【题型】填空题　【知识点】平面几何　【难度】medium
如图, 点 $G$ 为等腰直角三角形 $ABC$ 的重心, $\angle ACB = 90^\circ$, 连接 $CG$, 如果 $AC = 3\sqrt{2}$, 那么 $CG = $\_\_\_\_\_\_

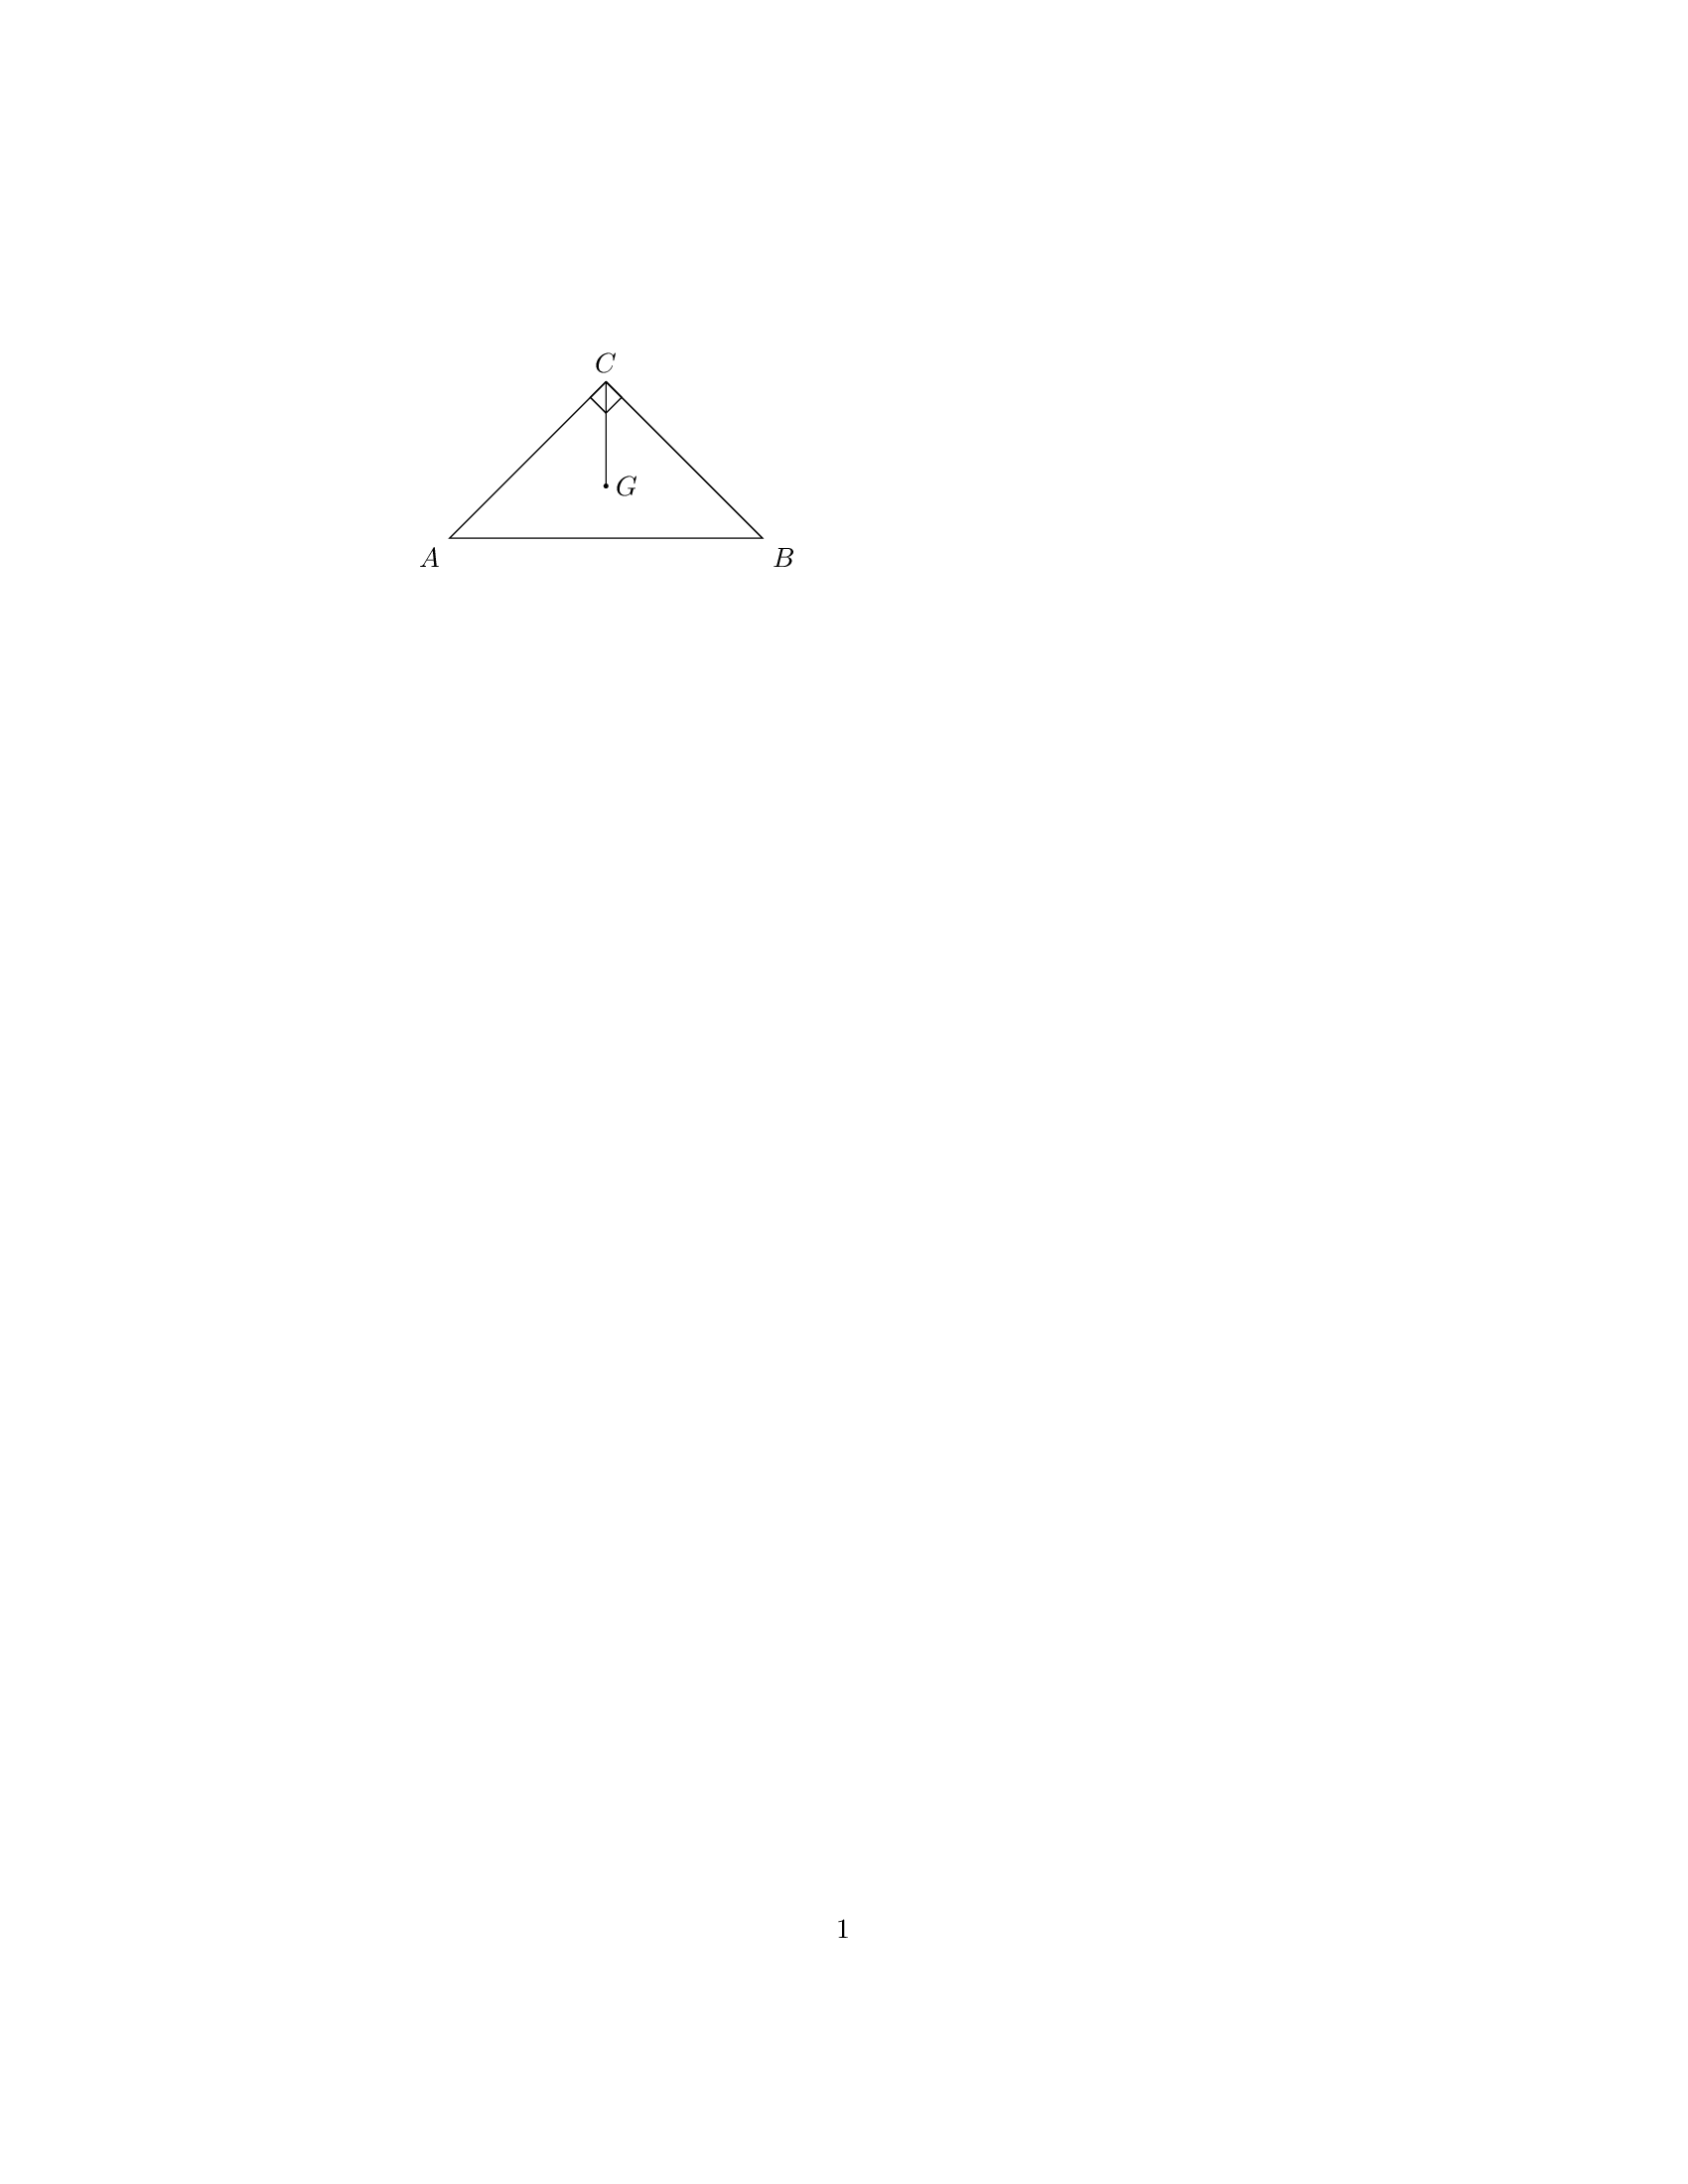
【解答】
解：延长 $CG$ 交 $AB$ 于点 $E$, 连接 $AG$ 并延长, 交 $BC$ 于点 $F$, 过点 $A$ 作 $BC$ 的平行线, 交 $AG$ 延长线于点 $D$

$\because AC = 3\sqrt{2}$, $\triangle ABC$ 为等腰直角三角形, $\angle ACB = 90^\circ$

$\therefore AB = \sqrt{AC^2 + BC^2} = 6$

$\because$ 点 $G$ 为三角形 $ABC$ 的重心

$\therefore AF, CE$ 为 $\triangle ABC$ 中线

$\therefore AE = BE$, $CE = \dfrac{1}{2}AB = 3$

$\because AD // BC$

$\angle D = \angle BCE, \angle DAE = \angle B$

在 $\triangle DAE$ 和 $\triangle CBE$ 中

$\begin{cases}
\angle D = \angle BCE \\
\angle DAE = \angle B \\
AE = BE
\end{cases}$

$\triangle DAE \sim \triangle CBE (AAS)$

$DE = CE = 3$, $AD = BC$

$CD = 6$

$\because AD // BC$

$\triangle CFG \sim \triangle DAG$

$\dfrac{CF}{AD} = \dfrac{CF}{BC} = \dfrac{CG}{DG} = \dfrac{1}{2}$

$\dfrac{CG}{CD} = \dfrac{1}{3}$

即 $\dfrac{CG}{6} = \dfrac{1}{3}$

解得：$CG = 2$

故答案为：2